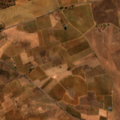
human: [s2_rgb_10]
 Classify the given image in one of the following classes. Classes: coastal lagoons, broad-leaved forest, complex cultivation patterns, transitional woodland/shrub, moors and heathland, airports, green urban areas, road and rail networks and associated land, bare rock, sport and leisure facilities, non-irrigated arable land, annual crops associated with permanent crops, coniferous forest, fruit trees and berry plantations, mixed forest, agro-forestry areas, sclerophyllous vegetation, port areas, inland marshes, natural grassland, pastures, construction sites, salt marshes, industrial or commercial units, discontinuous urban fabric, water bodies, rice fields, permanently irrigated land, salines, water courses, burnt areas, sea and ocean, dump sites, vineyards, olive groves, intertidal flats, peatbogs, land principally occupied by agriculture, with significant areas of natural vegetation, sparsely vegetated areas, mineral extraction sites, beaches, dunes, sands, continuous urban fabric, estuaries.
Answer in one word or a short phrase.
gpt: non-irrigated arable land, vineyards, complex cultivation patterns, agro-forestry areas